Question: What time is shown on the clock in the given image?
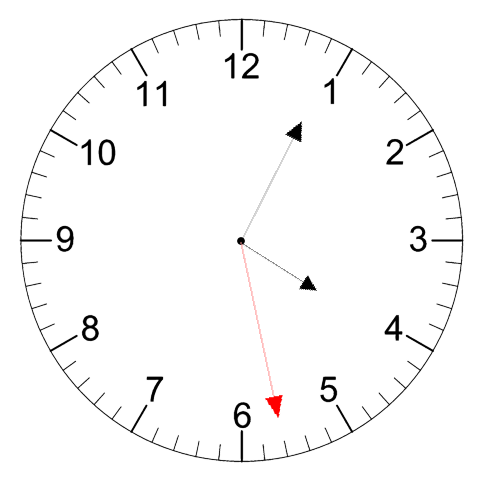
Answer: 04:04:28